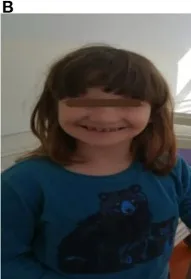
A 5- year 5-month-old girl (child 3) with craniofacial dysmorphism, mandibular hypoplasia, dental abnormalities, malocclusion, and intellectual disability.
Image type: medical_photograph (other_medical_photograph)